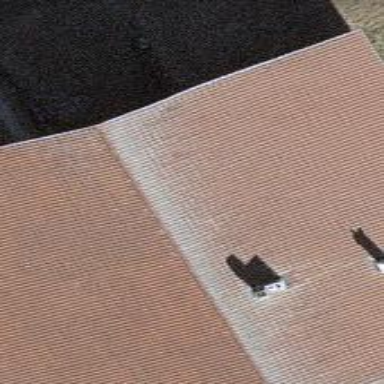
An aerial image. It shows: Farm building with gabled roof.